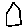
Label: house